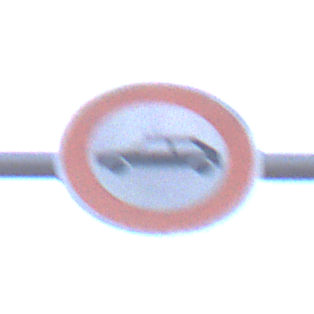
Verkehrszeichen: VerbotPersonenkraftwagen
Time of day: MorningAfternoon
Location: Outdoor (Nature)
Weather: PartlyCloudy
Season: NotSpecified
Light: Natural